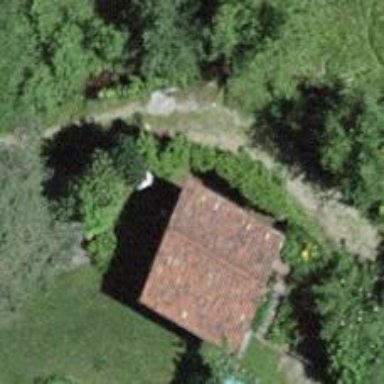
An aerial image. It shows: Bungalow.